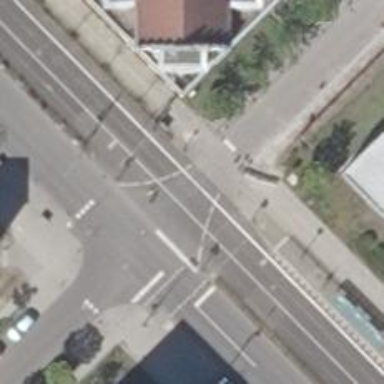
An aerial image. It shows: Road with traffic signals.